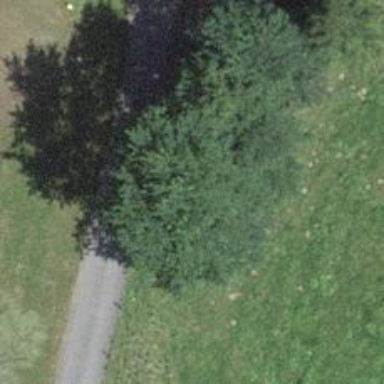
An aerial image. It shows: Beautiful tree in nature.